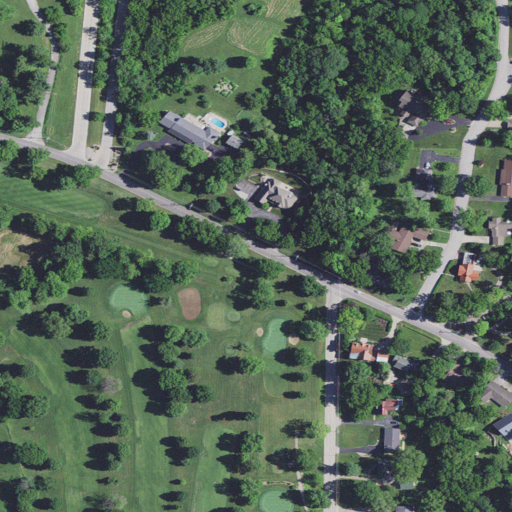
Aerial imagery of mountain in Missouri named Harrison Hill containing open development, low intensity development, deciduous forest, pasture, medium intensity development, and mixed forest